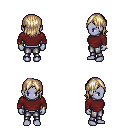
a pixel art fantasy rpg character, female body template, dark elf, purple skin, maroon long-sleeve shirt, metal pants, white blonde long bangs hairstyle, bracelets, four views (front, back, left, right), 2x2 character sprite sheet, small pixel art, hard edges, no anti-aliasing